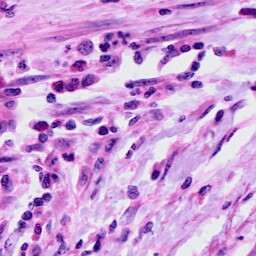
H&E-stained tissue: Cervix